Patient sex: M
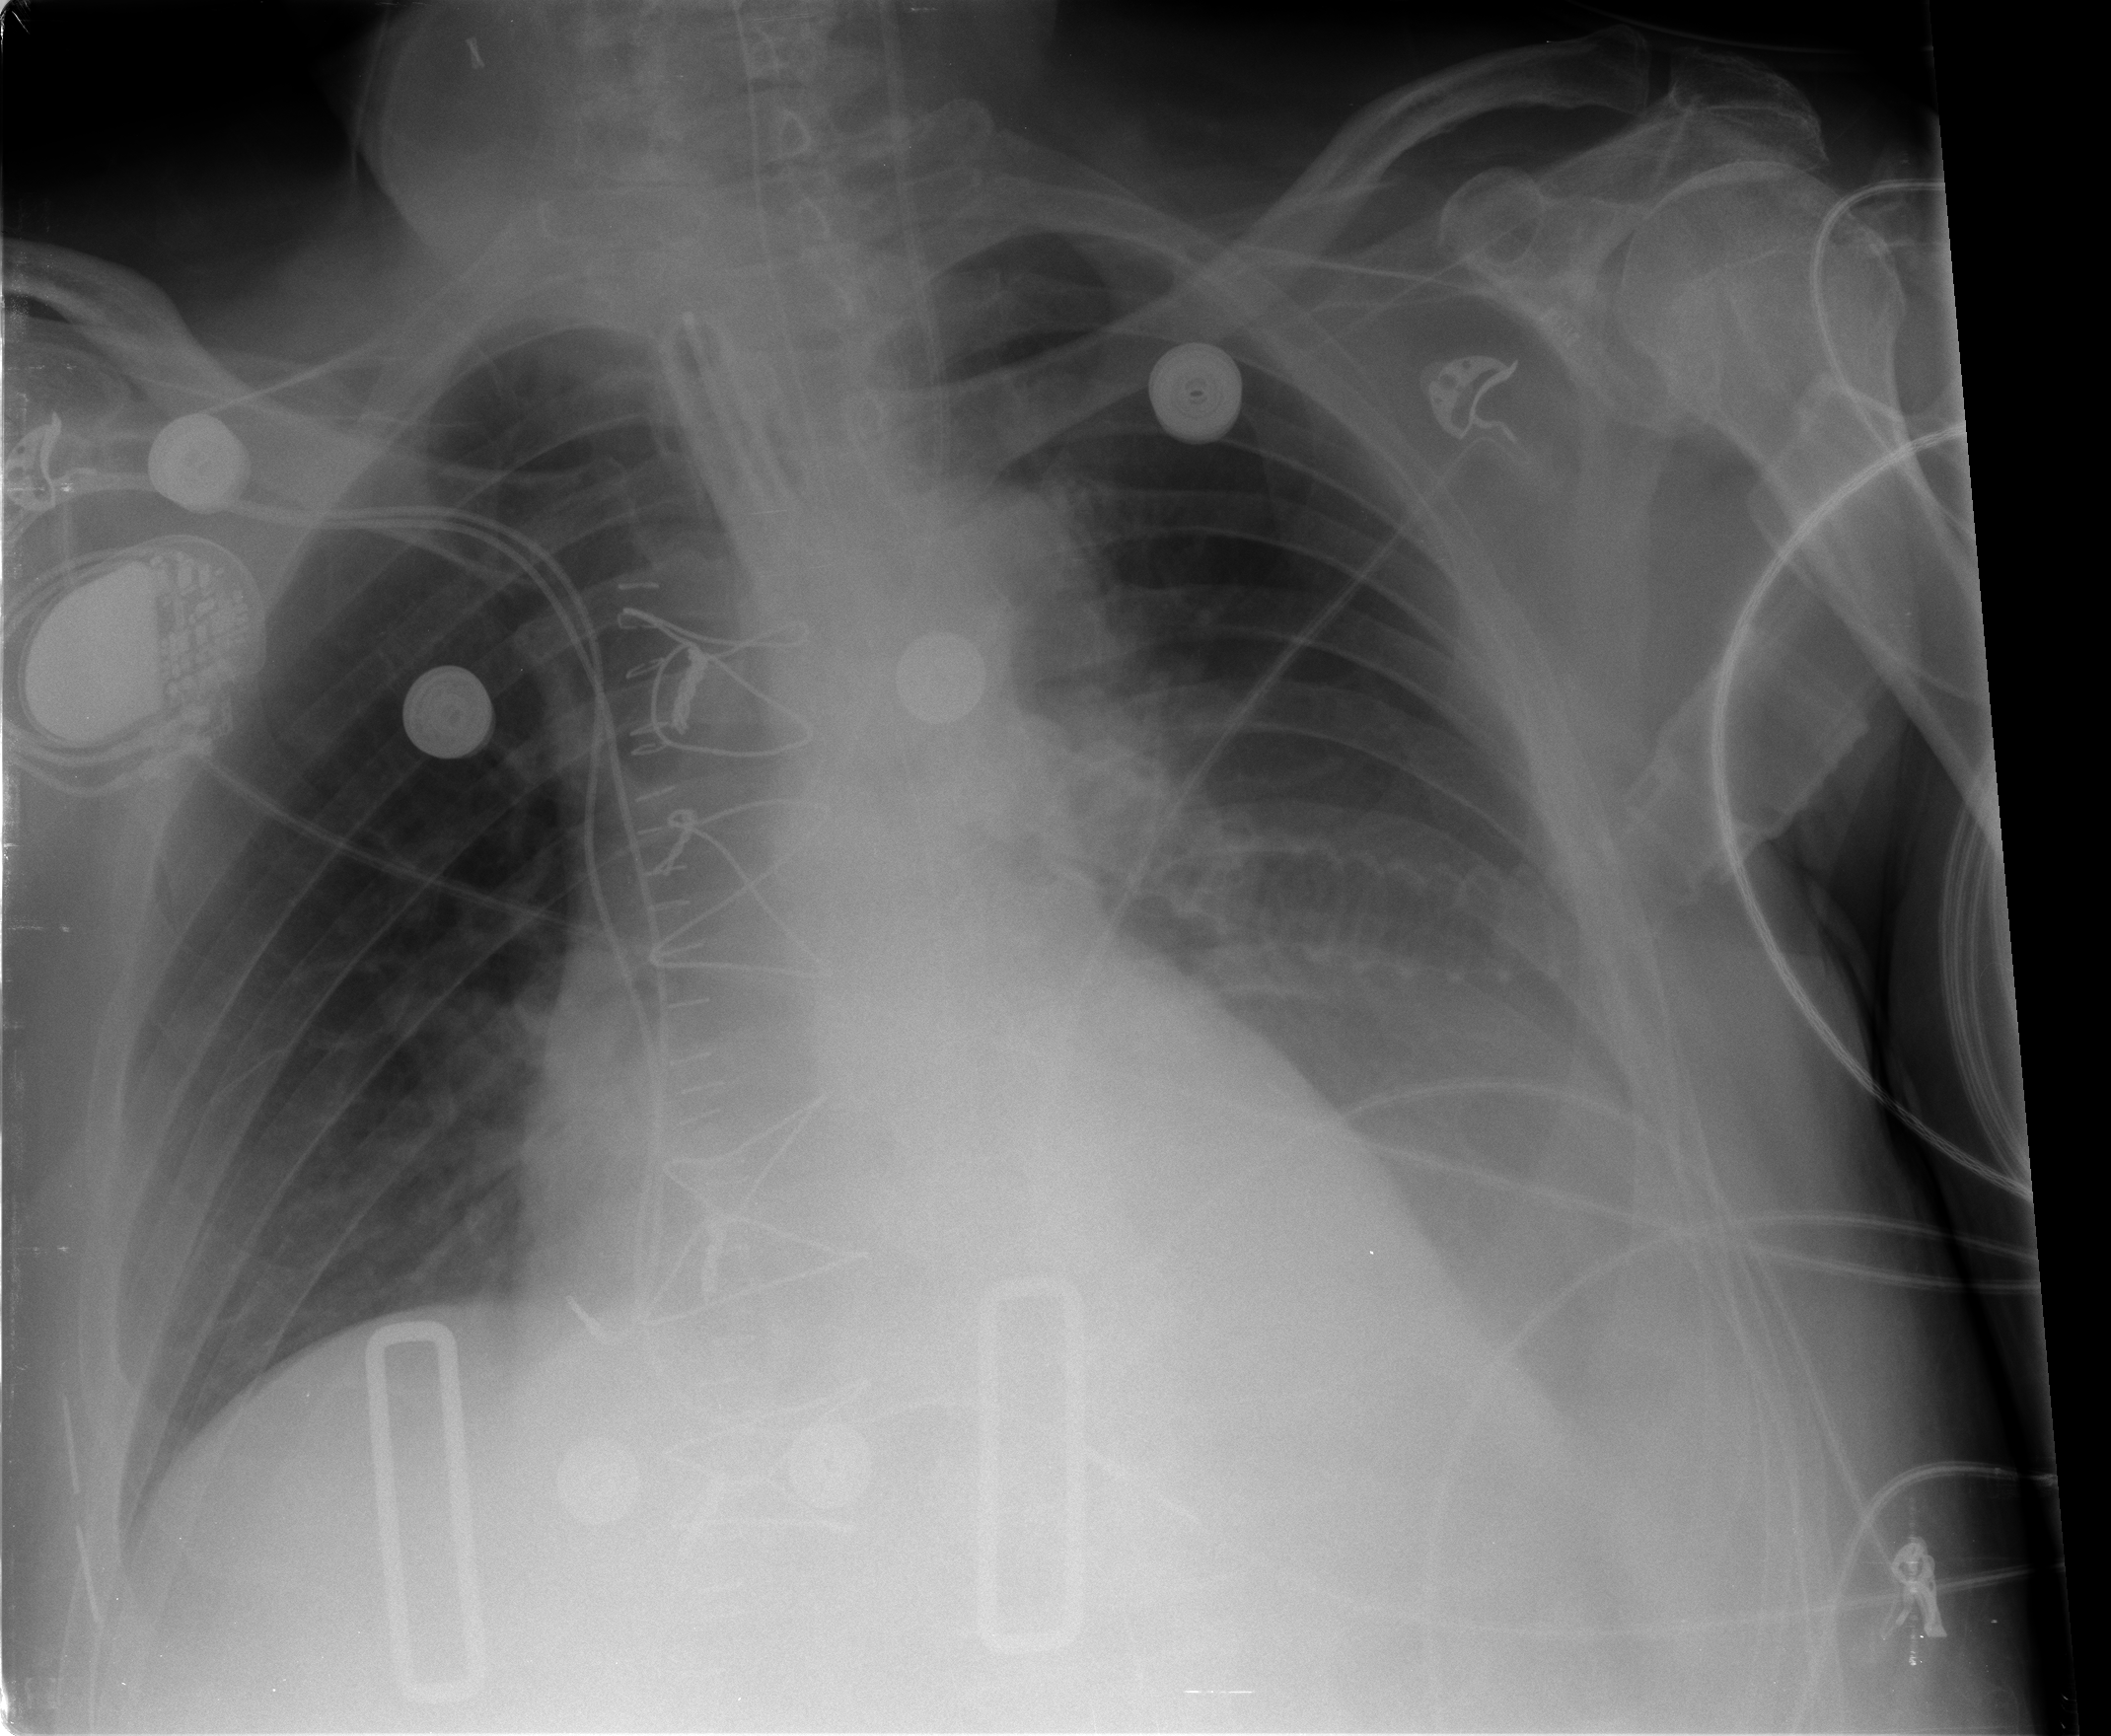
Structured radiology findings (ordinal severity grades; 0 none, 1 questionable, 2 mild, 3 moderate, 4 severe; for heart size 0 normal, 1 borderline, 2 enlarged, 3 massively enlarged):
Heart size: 2
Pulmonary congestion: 2
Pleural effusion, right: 0
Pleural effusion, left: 3
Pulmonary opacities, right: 1
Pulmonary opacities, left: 0
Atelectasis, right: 2
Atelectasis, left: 2